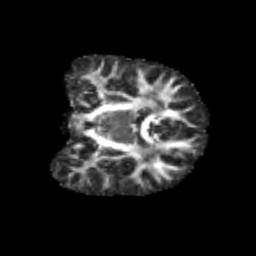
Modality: FA
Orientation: coronal
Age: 9
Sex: male
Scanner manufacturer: siemens
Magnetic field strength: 3 T
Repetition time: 3.8 s
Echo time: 0.07 s